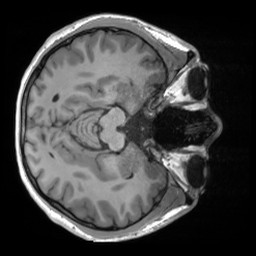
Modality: T1w
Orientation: axial
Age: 24
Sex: female
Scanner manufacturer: siemens
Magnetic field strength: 3 T
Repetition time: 1.8 s
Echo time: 0.00241 s